Field crop: tomato
Growth stage: 1
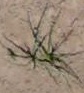
Species: cyperus